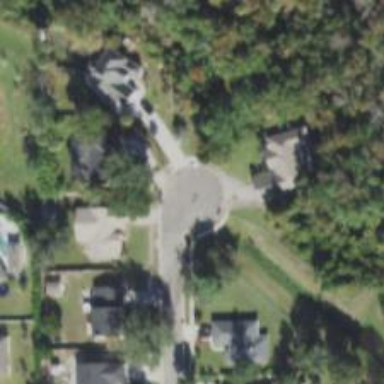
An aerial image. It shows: Turning circle on the road.